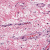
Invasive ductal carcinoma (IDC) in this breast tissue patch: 0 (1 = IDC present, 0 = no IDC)